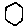
Label: hexagon